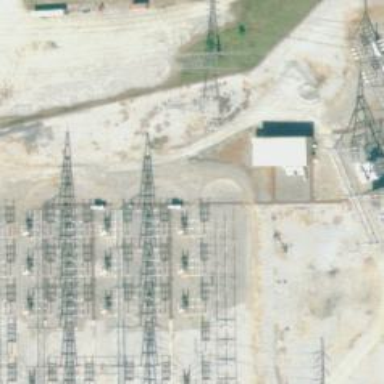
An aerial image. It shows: Switch used for power control.